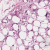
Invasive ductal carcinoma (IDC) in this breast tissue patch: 0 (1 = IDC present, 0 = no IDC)